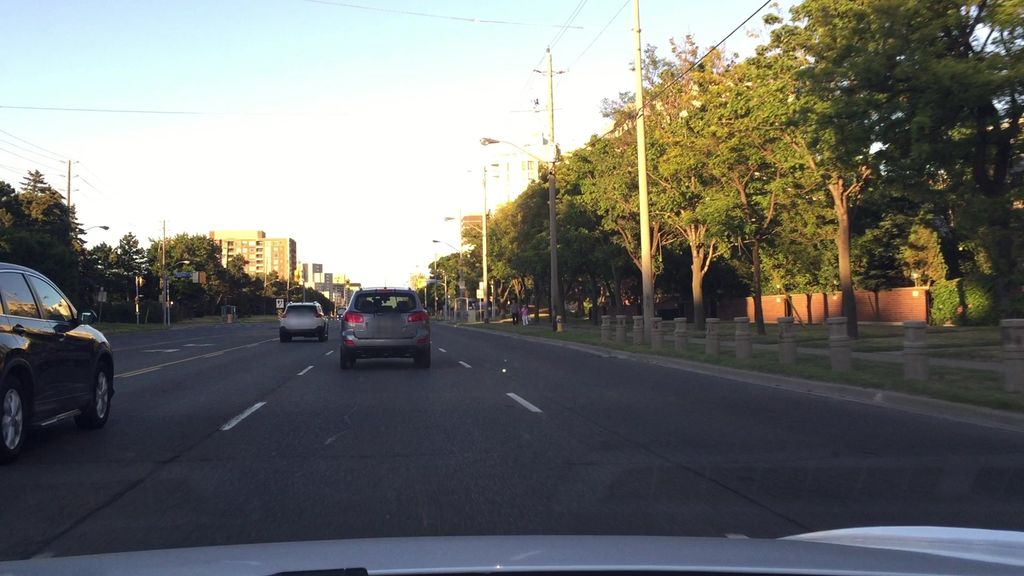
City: toronto